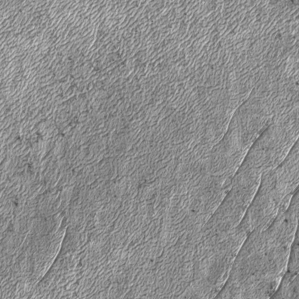
Label: frost